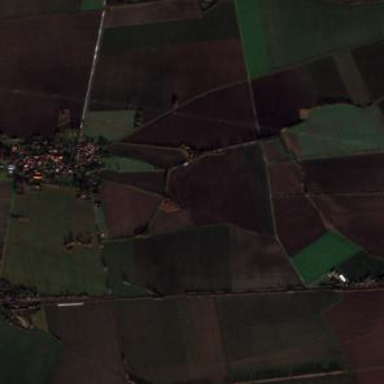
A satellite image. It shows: Picturesque farmland scene.